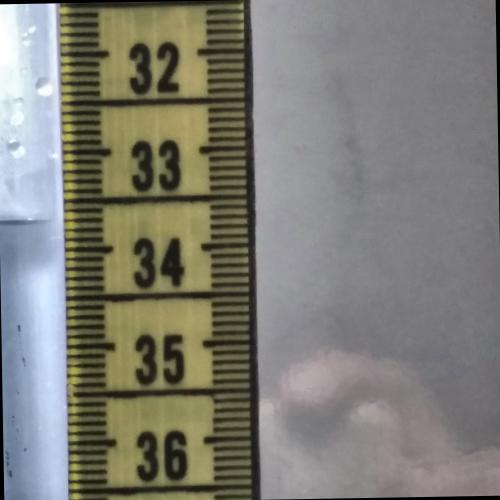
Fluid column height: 33.7 cm